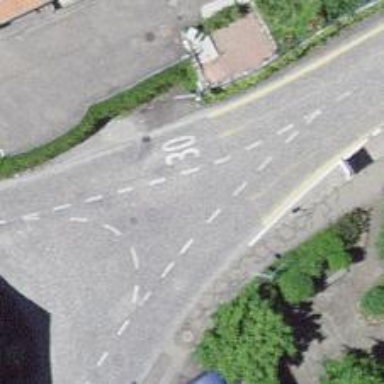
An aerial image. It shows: Tertiary road with sett surface.